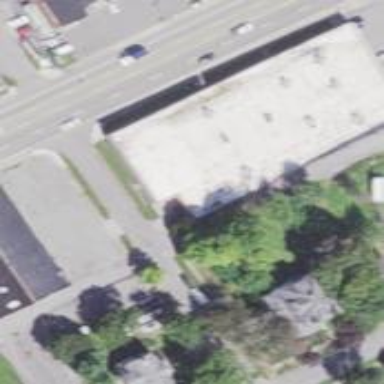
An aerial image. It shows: Retail building.